Field crop: maize
Growth stage: 2
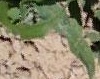
Species: maize